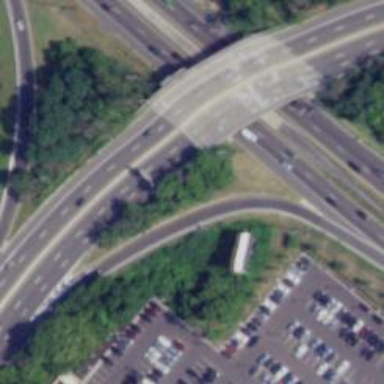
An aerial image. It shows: Trunk link highway.